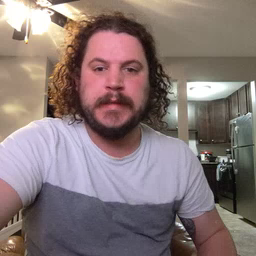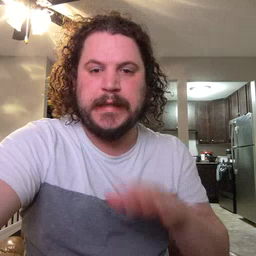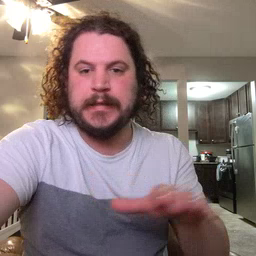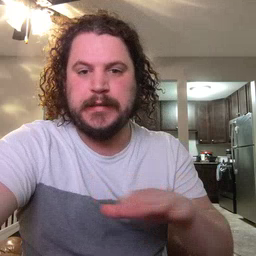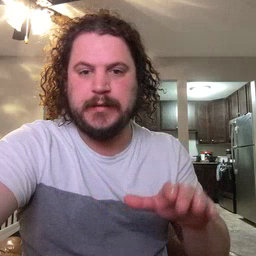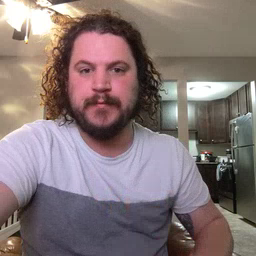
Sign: clean